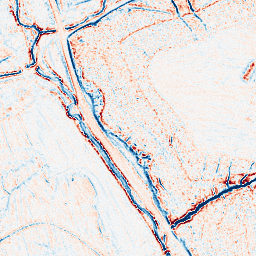
Category: multiscale
Decomposition family: dog_multiscale
Decomposition parameters: sigma_ratio: 1.4
n_scales: 3
base_sigma: 0.5
Upsampling method: quartic
Upsampling parameters: scale: 8
Upsampling scale: 8